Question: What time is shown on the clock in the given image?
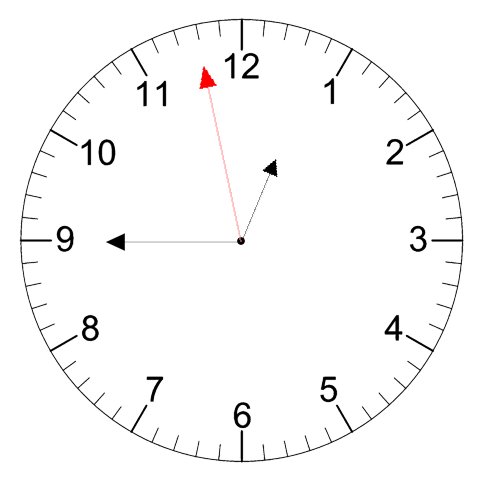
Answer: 12:44:58